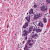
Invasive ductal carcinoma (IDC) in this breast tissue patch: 0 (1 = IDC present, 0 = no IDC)